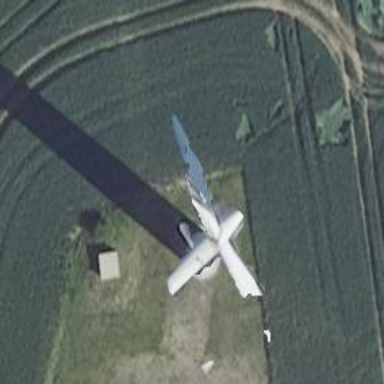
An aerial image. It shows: Wind generator using horizontal axis wind turbines.